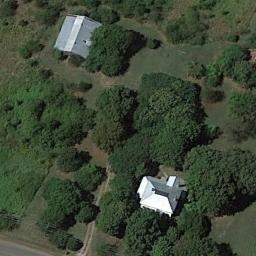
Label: sparse_residential